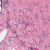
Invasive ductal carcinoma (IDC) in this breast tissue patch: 0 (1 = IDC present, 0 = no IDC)